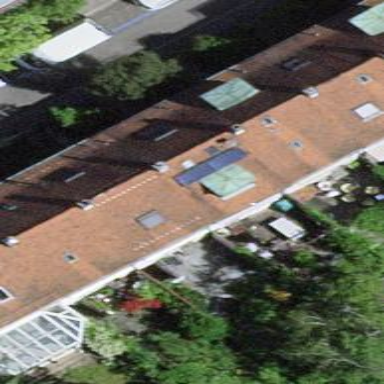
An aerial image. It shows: Terrace building.